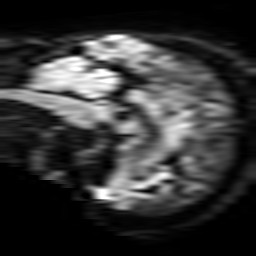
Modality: TRACE
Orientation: sagittal
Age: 73
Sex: female
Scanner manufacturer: philips
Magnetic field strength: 3 T
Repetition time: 3.8 s
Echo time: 0.06134 s